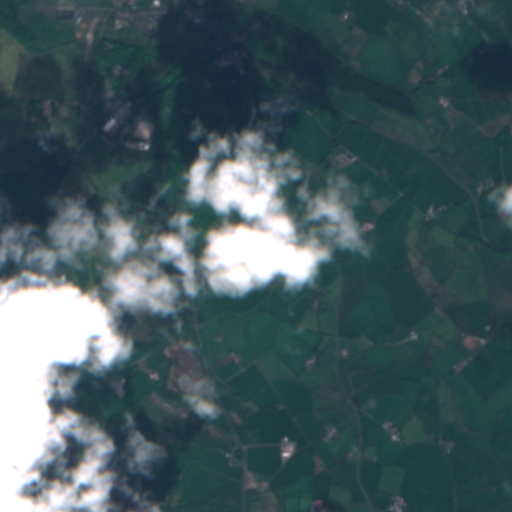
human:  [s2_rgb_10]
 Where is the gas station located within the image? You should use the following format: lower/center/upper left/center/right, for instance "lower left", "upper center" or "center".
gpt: The gas station is located in the upper center of the image.
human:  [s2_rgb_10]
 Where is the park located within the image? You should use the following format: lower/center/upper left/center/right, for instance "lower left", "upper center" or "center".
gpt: The park is located in the upper left of the image.
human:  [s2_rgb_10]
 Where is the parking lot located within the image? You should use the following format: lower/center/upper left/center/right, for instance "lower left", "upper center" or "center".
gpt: The parking lot is located in the upper left of the image.
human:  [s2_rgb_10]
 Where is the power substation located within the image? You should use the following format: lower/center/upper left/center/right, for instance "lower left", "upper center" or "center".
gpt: The power substation is located in the center of the image.
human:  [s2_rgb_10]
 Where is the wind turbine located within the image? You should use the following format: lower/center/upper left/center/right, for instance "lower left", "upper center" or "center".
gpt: The wind turbine is located in the lower center of the image.
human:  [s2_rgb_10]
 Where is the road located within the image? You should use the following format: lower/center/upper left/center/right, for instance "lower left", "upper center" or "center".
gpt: There is no road in the image.